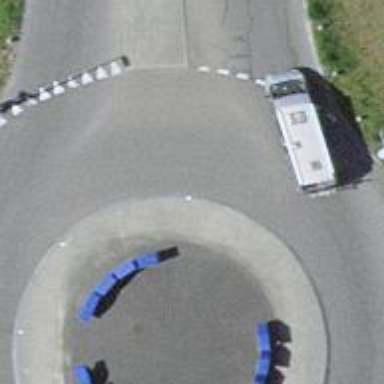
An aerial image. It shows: Primary highway with asphalt surface leading to roundabout.